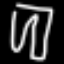
Label: pants